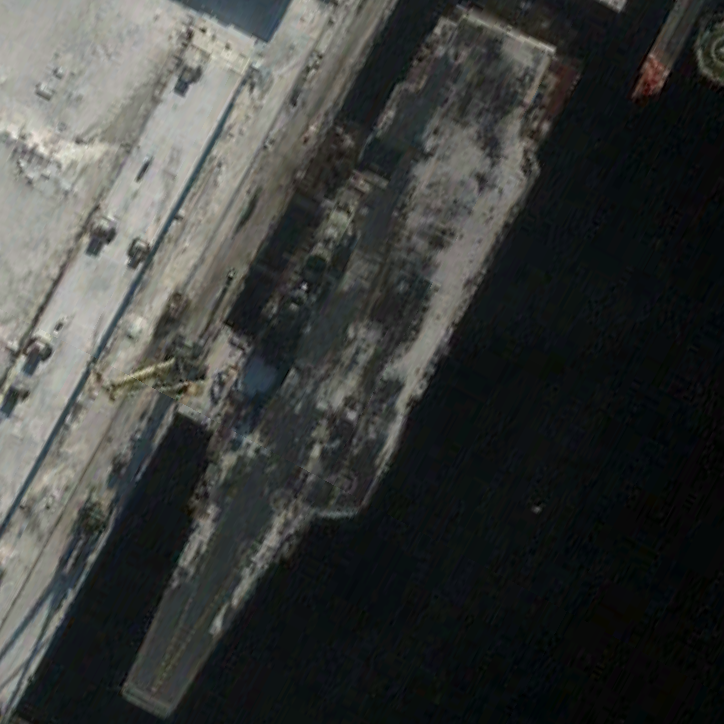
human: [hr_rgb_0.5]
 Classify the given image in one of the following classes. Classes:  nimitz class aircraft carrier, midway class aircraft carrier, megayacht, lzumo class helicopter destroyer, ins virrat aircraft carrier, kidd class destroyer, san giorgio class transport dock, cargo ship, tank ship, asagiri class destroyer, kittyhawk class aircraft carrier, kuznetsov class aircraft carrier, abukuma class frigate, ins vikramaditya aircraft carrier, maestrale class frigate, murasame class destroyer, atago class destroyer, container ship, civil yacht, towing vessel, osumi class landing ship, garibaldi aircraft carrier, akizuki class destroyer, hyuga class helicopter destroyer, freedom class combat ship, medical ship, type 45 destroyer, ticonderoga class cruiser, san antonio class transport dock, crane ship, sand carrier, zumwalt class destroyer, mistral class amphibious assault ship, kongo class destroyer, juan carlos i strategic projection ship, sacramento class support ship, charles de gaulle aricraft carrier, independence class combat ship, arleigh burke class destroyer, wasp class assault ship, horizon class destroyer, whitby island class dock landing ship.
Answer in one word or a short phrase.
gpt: Kuznetsov class aircraft carrier